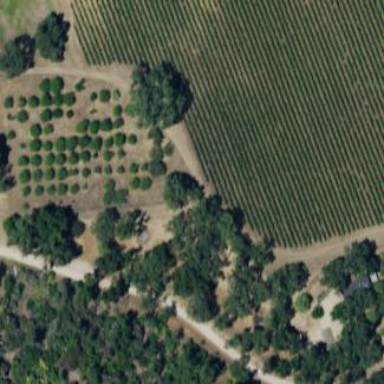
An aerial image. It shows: Orchard.